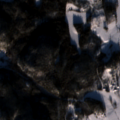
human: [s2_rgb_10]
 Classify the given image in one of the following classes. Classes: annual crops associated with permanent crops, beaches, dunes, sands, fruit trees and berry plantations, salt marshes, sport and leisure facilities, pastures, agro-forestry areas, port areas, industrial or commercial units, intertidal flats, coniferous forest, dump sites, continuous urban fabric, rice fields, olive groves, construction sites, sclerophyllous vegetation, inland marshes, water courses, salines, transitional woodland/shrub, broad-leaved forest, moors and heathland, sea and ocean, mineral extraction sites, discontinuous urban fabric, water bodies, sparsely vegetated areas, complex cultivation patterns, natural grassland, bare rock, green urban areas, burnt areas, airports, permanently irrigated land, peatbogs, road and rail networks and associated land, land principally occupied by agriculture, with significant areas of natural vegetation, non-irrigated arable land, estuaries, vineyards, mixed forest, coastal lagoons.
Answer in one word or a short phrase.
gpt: land principally occupied by agriculture, with significant areas of natural vegetation, coniferous forest, mixed forest, water bodies